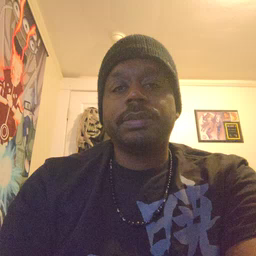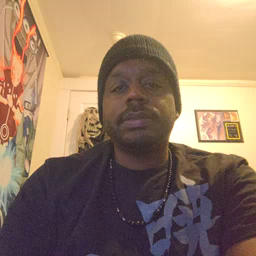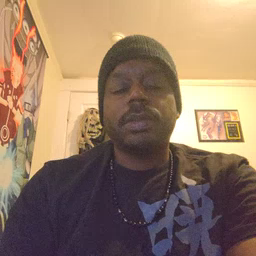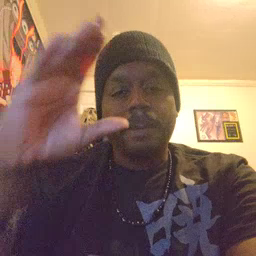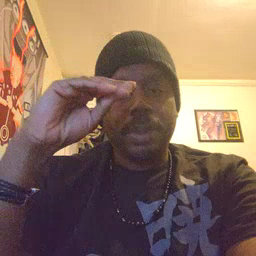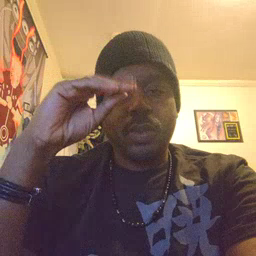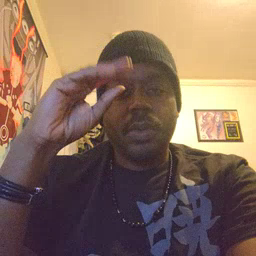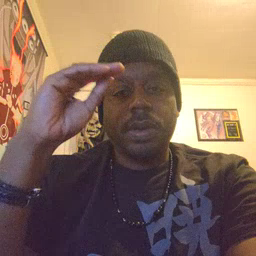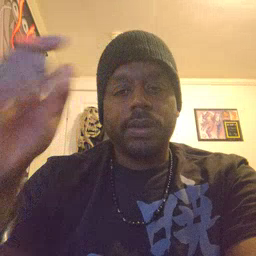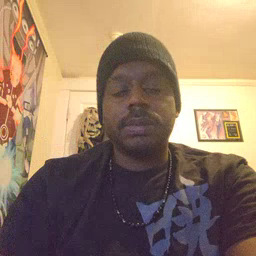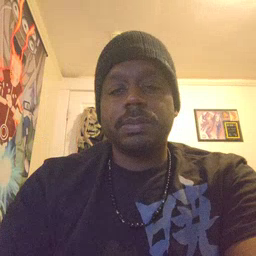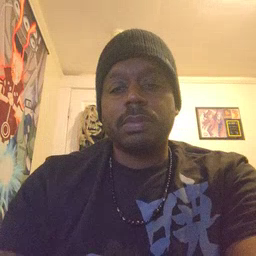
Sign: boy